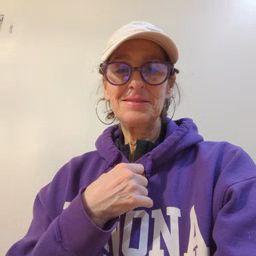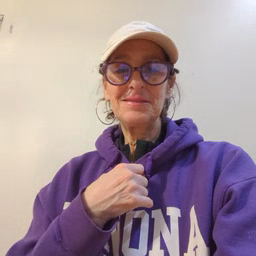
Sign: lamp